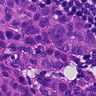
Metastatic tissue present: yes